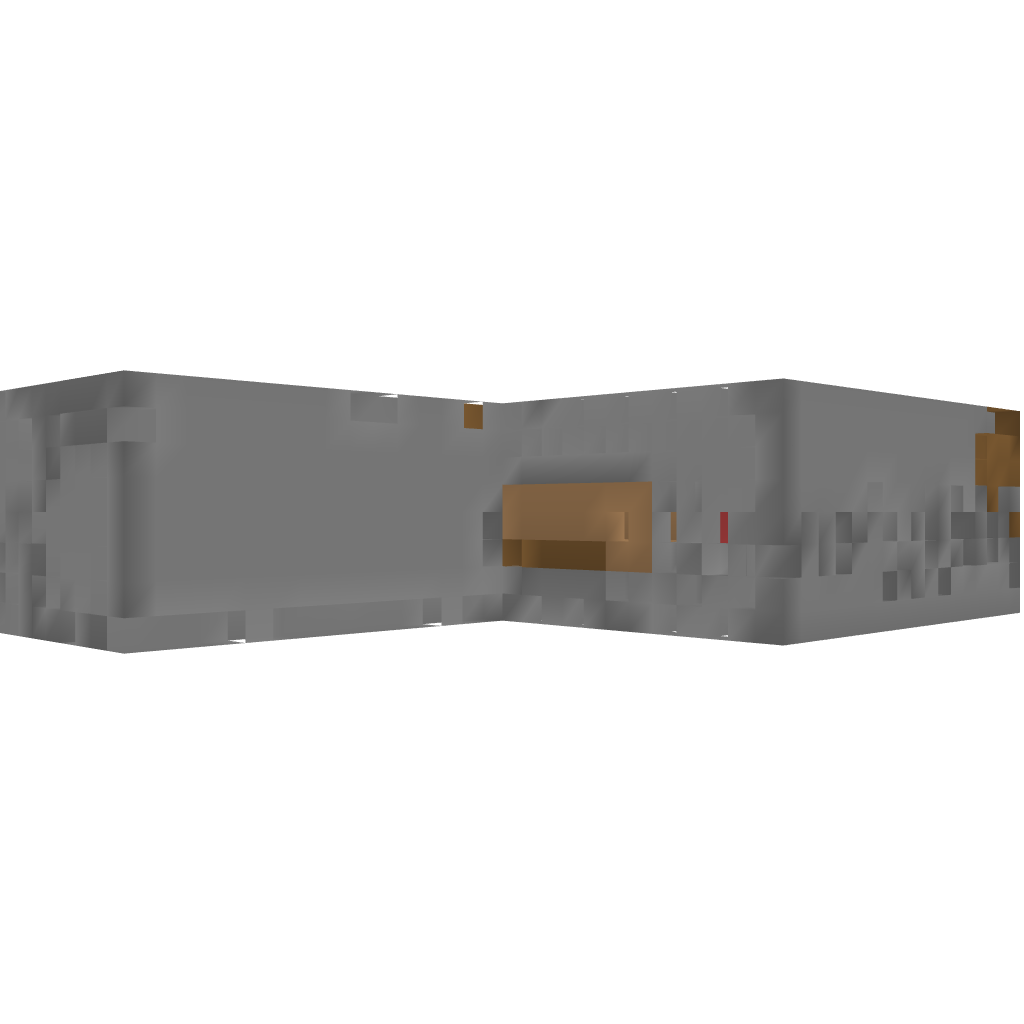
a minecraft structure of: Underground Factions Tutorial bad low quality